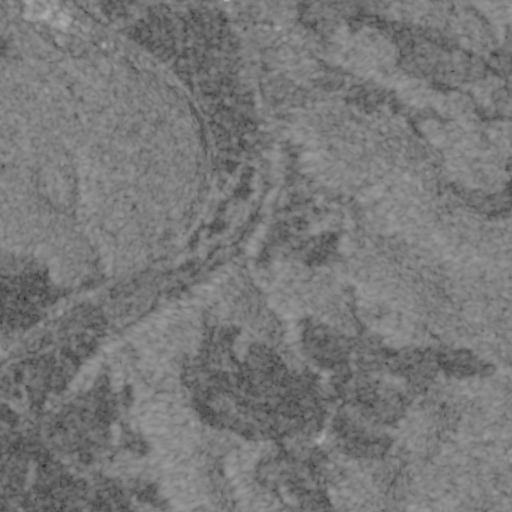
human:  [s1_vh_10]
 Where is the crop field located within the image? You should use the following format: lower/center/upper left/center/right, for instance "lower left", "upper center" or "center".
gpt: The crop field is located in the lower left of the image.
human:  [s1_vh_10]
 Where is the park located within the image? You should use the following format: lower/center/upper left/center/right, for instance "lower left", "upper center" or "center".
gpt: The park is located in the upper left of the image.
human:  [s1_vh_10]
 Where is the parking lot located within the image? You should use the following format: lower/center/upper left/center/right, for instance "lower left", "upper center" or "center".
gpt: The parking lot is located in the upper left of the image.
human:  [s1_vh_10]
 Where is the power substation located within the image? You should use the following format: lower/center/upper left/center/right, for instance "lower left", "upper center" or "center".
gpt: The power substation is located in the upper center of the image.
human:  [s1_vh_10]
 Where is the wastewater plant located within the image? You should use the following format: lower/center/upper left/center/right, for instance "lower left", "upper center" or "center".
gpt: The wastewater plant is located in the upper center of the image.
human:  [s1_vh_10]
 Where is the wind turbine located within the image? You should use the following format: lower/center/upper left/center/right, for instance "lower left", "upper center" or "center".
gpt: The wind turbine is located in the center right of the image.
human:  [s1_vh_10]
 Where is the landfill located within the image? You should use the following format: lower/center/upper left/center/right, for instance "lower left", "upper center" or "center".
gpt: There is no landfill in the image.

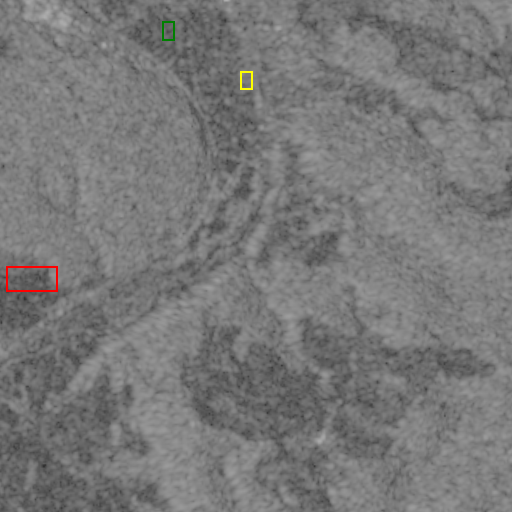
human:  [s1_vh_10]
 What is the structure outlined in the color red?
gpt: The structure outlined in red is a crop field.
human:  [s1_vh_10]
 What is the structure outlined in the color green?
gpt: The structure outlined in green is a park.
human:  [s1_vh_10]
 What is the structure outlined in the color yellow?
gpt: The structure outlined in yellow is a wastewater plant.
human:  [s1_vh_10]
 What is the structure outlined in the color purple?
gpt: There is no purple outline.